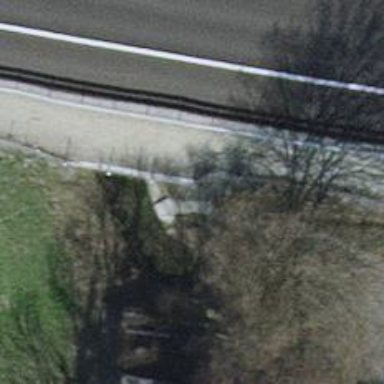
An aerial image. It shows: Path going through tunnel.